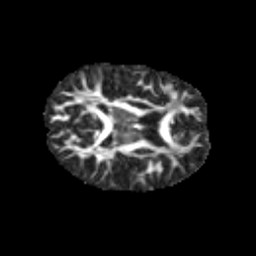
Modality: FA
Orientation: axial
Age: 10
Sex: female
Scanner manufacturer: siemens
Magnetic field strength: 3 T
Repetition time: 3.8 s
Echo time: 0.07 s